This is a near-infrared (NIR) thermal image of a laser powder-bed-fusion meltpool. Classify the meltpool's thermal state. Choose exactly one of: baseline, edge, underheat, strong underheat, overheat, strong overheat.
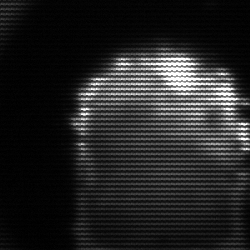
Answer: baseline